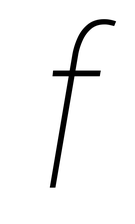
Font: Roboto-Italic_Condensed_Thin_Italic